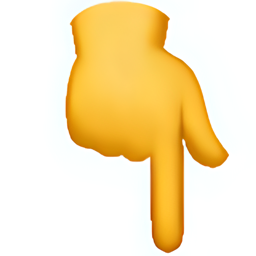
Name: white down pointing backhand index
Emoji: 👇
Group: People & Body
Sub-group: hand-single-finger